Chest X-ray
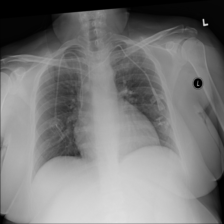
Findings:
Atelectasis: negative
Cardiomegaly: negative
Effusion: negative
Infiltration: negative
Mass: negative
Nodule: negative
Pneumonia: negative
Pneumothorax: negative
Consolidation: negative
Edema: negative
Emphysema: negative
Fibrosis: negative
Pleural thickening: negative
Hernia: negative